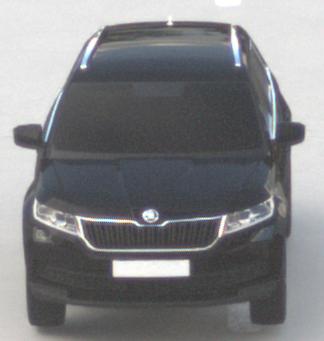
Make: Skoda
Model: Kodiaq 1.4 TSI
Detailed model: Kodiaq
Model produced from: 2017/03
Model produced until: 2018/05
Doors: 5
Color: black
Road condition: dry road
Daytime: morning or afternoon
Contrast: low contrast